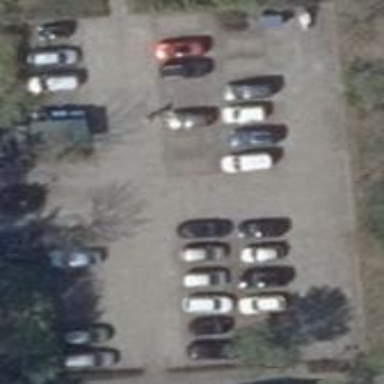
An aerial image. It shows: Parking area.